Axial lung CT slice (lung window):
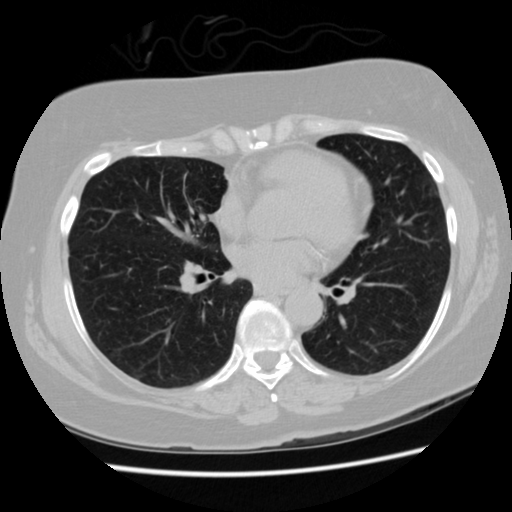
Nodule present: no